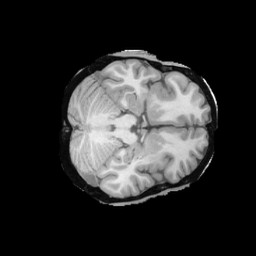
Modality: T1w
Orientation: axial
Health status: ill
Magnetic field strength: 3 T